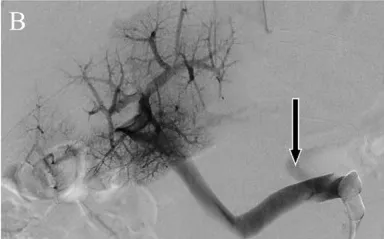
Abdominal dynamic contrast-enhanced computed tomography images. Horizontal sections showing the late arterial phase. Black arrows indicate the portosystemic shunt. Pre-embolization.
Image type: radiology (ct)